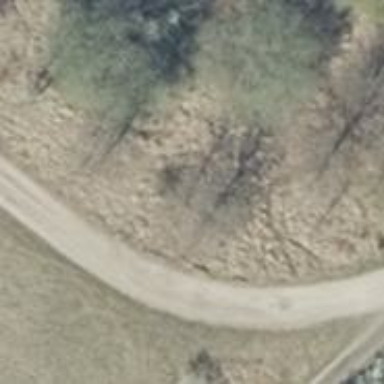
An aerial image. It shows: Sandy track road with grade3 tracktype.